Question: I have been creating my first database for a website and I have created the following diagram to work from. Does this look like it would work for many to many relationship between business and categories as well as categories and subcategories?
Can you see any issues with it?

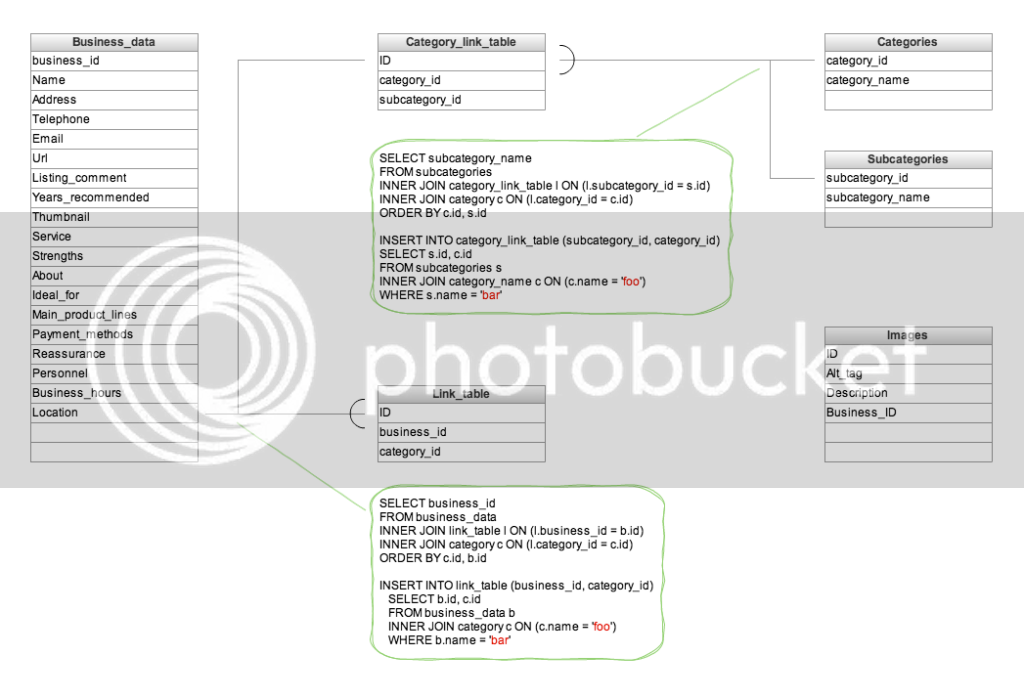
Answer: Looks ok, though the category_link_table can be problematic. Unless your business requirements allow for linking to a category OR a subcategory, then do not store both the main category and sub category IDs in the link table. Store only the the subcategory ID.
With both in there, you could potentially end up with categoryID/subcategoryIDs mismatches, where you've got something from a category 'A', and a subcategory 'p' in category 'B'.